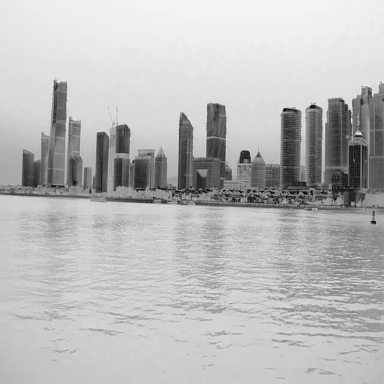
There is a canoe in the infrared image.